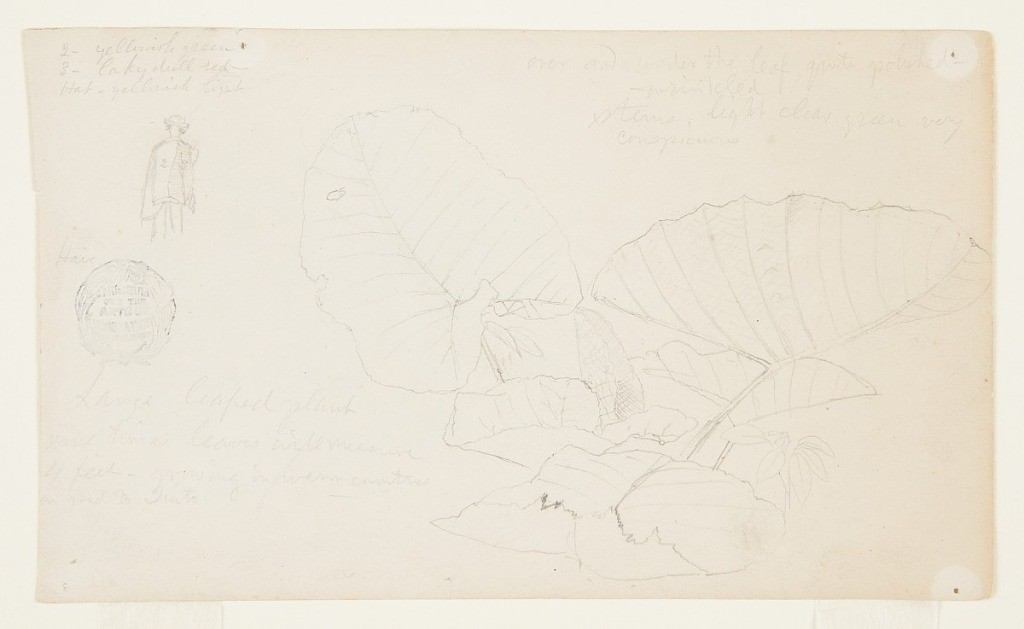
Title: Large-Leaved Plant and a Figure, Ecuador
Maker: Frederic Edwin Church, American, 1826–1900
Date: probably June 1857
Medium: Graphite on tan wove paper
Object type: Drawing
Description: Sketches from Ecuador showing a detailed view of a large-leaved plant and a local figure. Dominating the composition at right, the visibly ribbed leaves of the plant, which may be a xanthosoma (locally termed "elephant ears"), spread out in multiple directs. Two prominently leaves show themslves at left and right. In the upper left corner, a local Ecuadorian individual is shown wearing a colorful ruana and a hat.